Question: I have a list of urls. For example, <URL>
However, when I try to display the images in my View, some of the images load, but the majority do not load.

When I paste the urls into my browser, they .
But when I right-click a broken image and press "Open image in new tab", I receive an 'ngix' '403 Forbidden' error.
My View
'''
@{
ViewData["Title"] = "Books";
}
<h1>@ViewData["Title"]</h1>
<ul>
@foreach (var bookUrl in (List<string>) ViewData["Urls"])
{
<img src="@bookUrl"/>
}
</ul>
'''
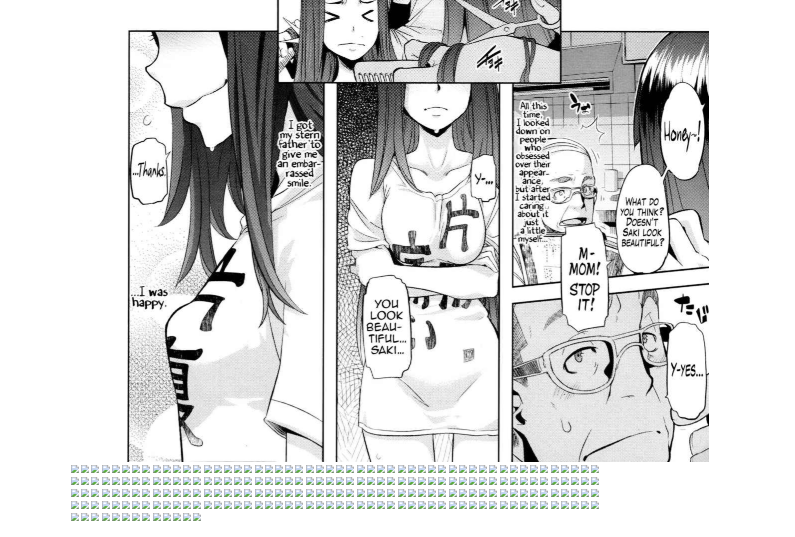
Answer: This has something to do with this specific site host.
Try to link another image from different url and it should work.